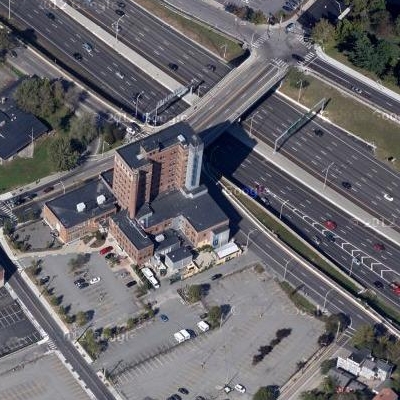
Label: Industry